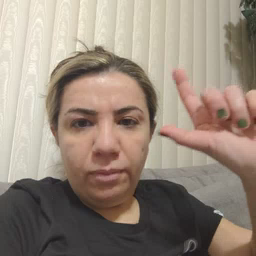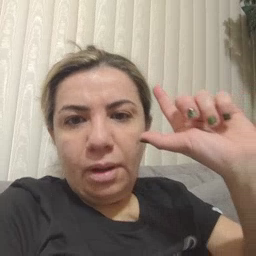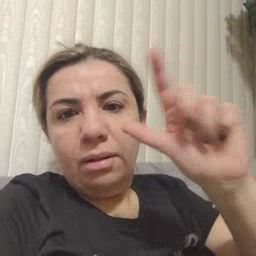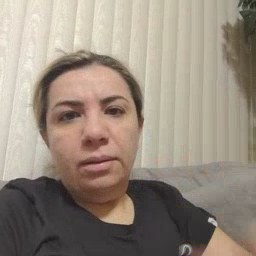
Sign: later